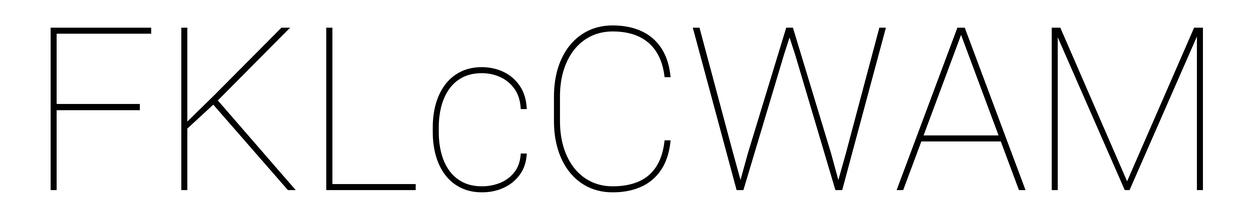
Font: Roboto_Thin